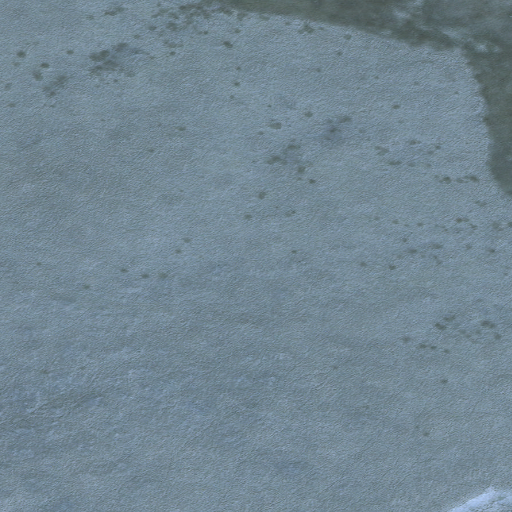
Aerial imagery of island in Alaska named Samalga Island containing only unknown